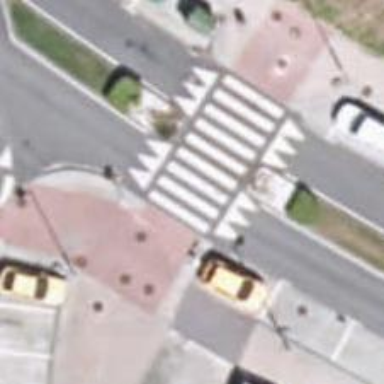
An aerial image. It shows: Marked road crossing.